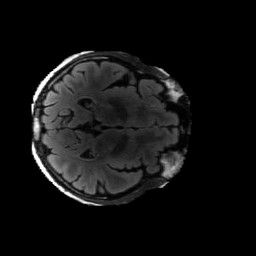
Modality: FLAIR
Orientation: axial
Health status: ill
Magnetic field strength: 3 T